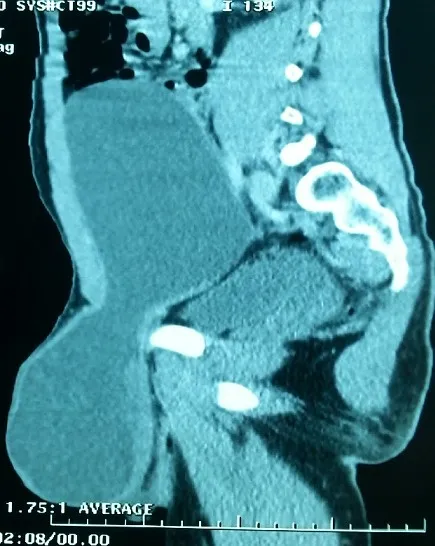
computed tomography scan imaging of the abdomen and scrotum: fluid mass in hourglass typical of the abdominoscrotal hydrocele.
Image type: radiology (ct)